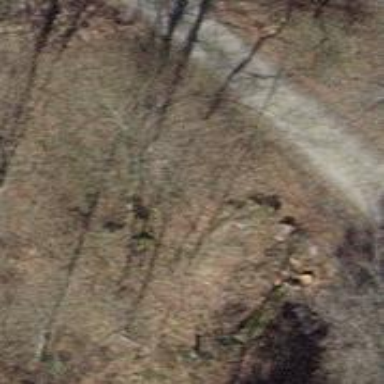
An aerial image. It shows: Pipeline marker.